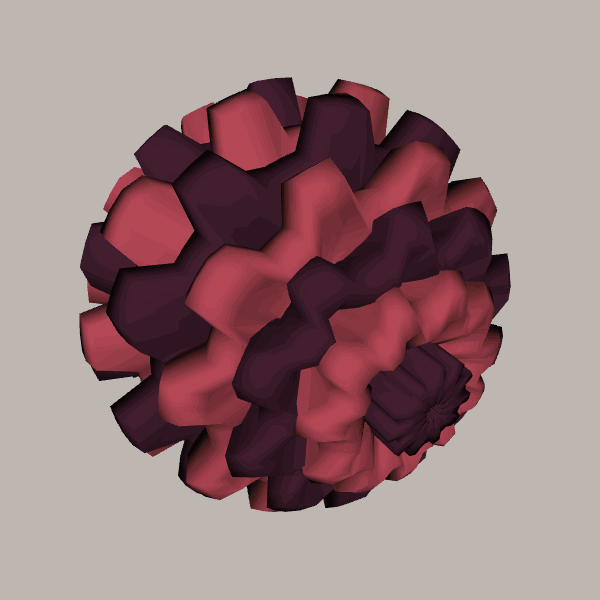
Background: light